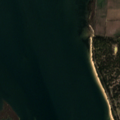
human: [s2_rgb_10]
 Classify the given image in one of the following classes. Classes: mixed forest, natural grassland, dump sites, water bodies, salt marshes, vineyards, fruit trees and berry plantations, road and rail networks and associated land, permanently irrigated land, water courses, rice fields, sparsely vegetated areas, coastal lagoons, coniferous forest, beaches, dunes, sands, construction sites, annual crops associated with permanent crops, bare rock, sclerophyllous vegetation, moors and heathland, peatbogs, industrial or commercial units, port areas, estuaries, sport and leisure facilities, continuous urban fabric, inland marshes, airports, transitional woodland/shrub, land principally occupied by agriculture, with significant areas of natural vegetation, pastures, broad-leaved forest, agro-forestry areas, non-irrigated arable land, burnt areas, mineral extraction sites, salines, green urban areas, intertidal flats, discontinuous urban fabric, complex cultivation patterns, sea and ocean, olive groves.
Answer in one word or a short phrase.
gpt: rice fields, broad-leaved forest, estuaries